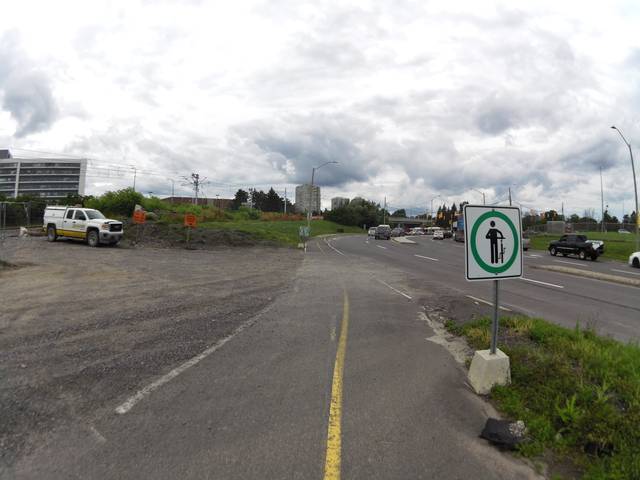
Region: Canada
Coordinates: 45.416, -75.655